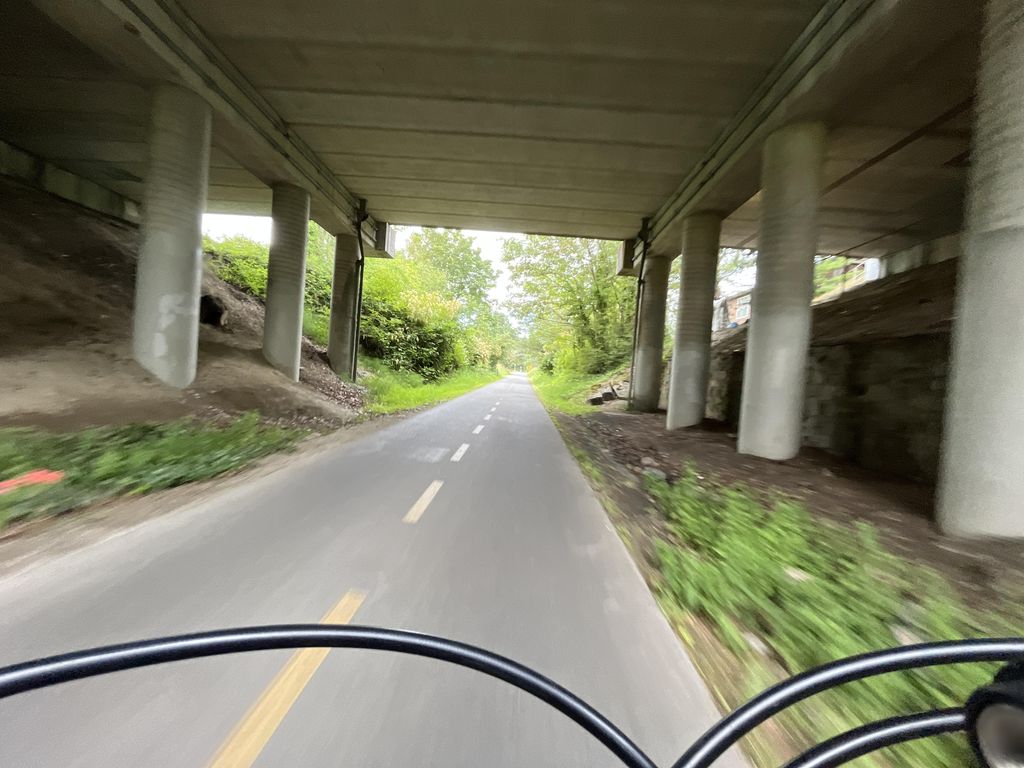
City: victoria